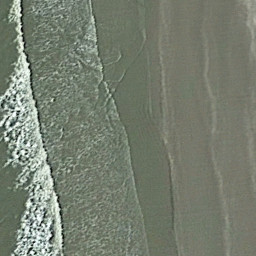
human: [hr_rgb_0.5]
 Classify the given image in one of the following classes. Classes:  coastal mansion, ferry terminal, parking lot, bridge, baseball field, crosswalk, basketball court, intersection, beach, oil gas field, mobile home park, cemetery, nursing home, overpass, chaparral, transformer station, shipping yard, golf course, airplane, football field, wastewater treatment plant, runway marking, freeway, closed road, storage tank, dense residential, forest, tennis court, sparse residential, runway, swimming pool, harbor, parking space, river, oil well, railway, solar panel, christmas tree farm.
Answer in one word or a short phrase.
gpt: beach